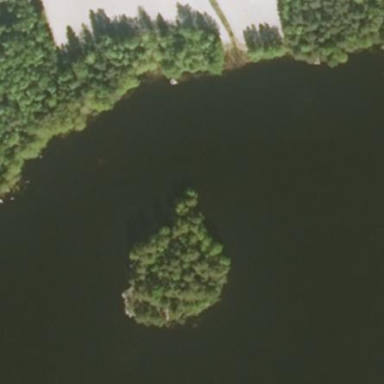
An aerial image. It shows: Image showing island.